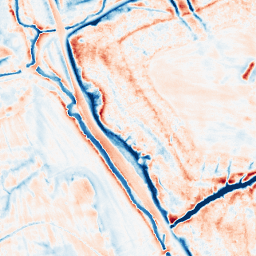
Category: edge_preserving
Decomposition family: anisotropic_diffusion
Decomposition parameters: iterations: 50
kappa: 50
gamma: 0.2
Upsampling method: sinc_hamming
Upsampling parameters: scale: 8
kernel_size: 16
Upsampling scale: 8